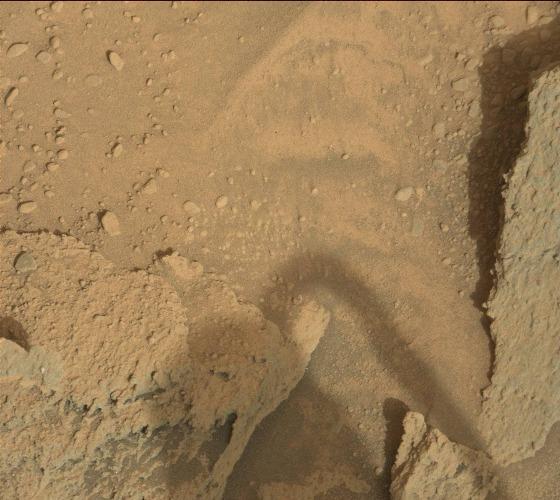
Terrain classes present: Bedrock, Gravel / Sand / Soil, Rock, Shadow